Question: I have a excel macro that searches many values in a column and puts the data into another worksheet. However the data is scattered and need to arrange it.
Here is the macro im using
'''
Sub Search()
Dim i As Integer, n As Integer, SearchString As String, ws As Worksheet, ws2 As Worksheet
Dim iRet As Integer
Dim strPrompt As String
Dim strTitle As String
strPrompt = "Hit OK when you wish to proceed to the next search item."
strTitle = "Next Search"
Set ws = Sheets("FINAL")
Set ws2 = Sheets("AllData")
n = ws.Range("C2").End(xlDown).Row
For i = 2 To n
SearchString = ws.Cells(i, 3).Value
With Worksheets("Query").QueryTables.Add(Connection:= _
"URL;https://www.*****.com/catalog/***.hsm?ItemNumber=" & SearchString _
, Destination:=Worksheets("Query").Range("A1"))
.Name = SearchString
.FieldNames = True
.RowNumbers = False
.FillAdjacentFormulas = False
.PreserveFormatting = False
.RefreshOnFileOpen = False
.BackgroundQuery = True
.RefreshStyle = xlInsertDeleteCells
.SavePassword = True
.SaveData = True
.AdjustColumnWidth = True
.RefreshPeriod = 0
.WebSelectionType = xlSpecifiedTables
.WebTables = "1"
.WebFormatting = xlWebFormattingNone
.WebPreFormattedTextToColumns = True
.WebConsecutiveDelimitersAsOne = True
.WebSingleBlockTextImport = False
.WebDisableDateRecognition = False
.WebDisableRedirections = False
.Refresh BackgroundQuery:=False
End With
iRet = MsgBox(strPrompt, vbYesNo, strTitle)
If iRet = vbNo Then
End
Else
End If
Next i
End Sub
'''
Here is how the data is being set in my sheet

I would like to have anything that starts with the following put in columns
Crosses To:
Replaces:
Crossed From:
Also, I have my .Name set to my searchString and .FieldNames set to true but they are not showing up.
The end result i would like to have is this
'''
+---------------+--------------+--------------+--------------+
- SearchString - Sub - Sub - Sub -
+---------------+--------------+--------------+--------------+
- AR34567 - A-TY25993 - - -
- AR11160 - TS-1087 - AR11300 - D2-0099N -
+---------------+--------------+--------------+--------------+
'''
There would be more sub column's for AR11160, just put a few in the table above to give you the idea what i want.
I was able to start tweaking the data as I need it. However, I can only seem to get the number i need on the same row. On the image above you see that column K has many numbers under Crossed From:. So I need to bring all those numbers too.
Please help
'''
Sub Search2()
Dim i As Integer, n As Integer, SearchString As String
Dim shFinal As Worksheet, shQuery As Worksheet, shAllData As Worksheet
Dim iRet As Integer
Dim strPrompt As String
Dim strTitle As String
Dim m As Long, p As Long, q As Long, r As Long
Dim vSrc As Variant, vDest() As Variant
Dim r1 As Range
Dim Blank As String
strPrompt = "Hit OK when you wish to proceed to the next search item."
strTitle = "Next Search"
Set shFinal = Sheets("FINAL")
Set shQuery = Sheets("Query")
Set shAllData = Sheets("AllData")
n = shFinal.Range("C2").End(xlDown).Row
q = 1
For i = 2 To n
SearchString = shFinal.Cells(i, 3).Value
Set qt = shQuery.QueryTables.Add(Connection:= _
"URL;https://www.***.com/catalog/***.hsm?ItemNumber=" & SearchString _
, Destination:=Worksheets("Query").Range("A1"))
With qt
.Name = SearchString
.FieldNames = True
.RowNumbers = False
.FillAdjacentFormulas = False
.PreserveFormatting = False
.RefreshOnFileOpen = False
.BackgroundQuery = True
.RefreshStyle = xlInsertDeleteCells
.SavePassword = True
.SaveData = True
.AdjustColumnWidth = True
.RefreshPeriod = 0
.WebSelectionType = xlSpecifiedTables
.WebTables = "1"
.WebFormatting = xlWebFormattingNone
.WebPreFormattedTextToColumns = True
.WebConsecutiveDelimitersAsOne = True
.WebSingleBlockTextImport = False
.WebDisableDateRecognition = False
.WebDisableRedirections = False
.Refresh BackgroundQuery:=False
End With
shAllData.Cells(q, 1) = SearchString
p = 1
Do While p < 30
If shQuery.Cells(p, 4) Like "Replaces:*" Then shAllData.Cells(q, p) = shQuery.Cells(p, 5)
If shQuery.Cells(p, 4) Like "Crossed From:*" Then shAllData.Cells(q, p) = shQuery.Cells(p, 5)
If shQuery.Cells(p, 4) Like "Crosses To:*" Then shAllData.Cells(q, p) = shQuery.Cells(p, 5)
p = p + 1
Loop
iRet = MsgBox(strPrompt, vbYesNo, strTitle)
If iRet = vbNo Then
End
Else
shQuery.UsedRange.ClearContents
End If
q = q + 1
Next i
End Sub
'''
Another Update
I know have the data being placed like i want it. Just have one issue. When a value is searched and not found i get a error on this line [.Refresh BackgroundQuery:=False]
How can i tell this code if a result is not returned skip it?
'''
Sub Search2()
Dim i As Integer, n As Integer, SearchString As String
Dim shFinal As Worksheet, shQuery As Worksheet, shAllData As Worksheet
Dim iRet As Integer
Dim strPrompt As String
Dim strTitle As String
Dim m As Long, p As Long, q As Long, r As Long, s As Long
Dim range As range
Dim vSrc As Variant, vDest() As Variant
Dim r1 As range
strPrompt = "Hit OK when you wish to proceed to the next search item."
strTitle = "Next Search"
Set shFinal = Sheets("FINAL")
Set shQuery = Sheets("Query")
Set shAllData = Sheets("AllData")
n = shFinal.range("C2").End(xlDown).Row
q = 1
For i = 2 To n
SearchString = shFinal.Cells(i, 3).Value
Set qt = shQuery.QueryTables.Add(Connection:= _
"URL;https://www.***.com/catalog/***.hsm?ItemNumber=" & SearchString _
, Destination:=Worksheets("Query").range("A1"))
With qt
.Name = SearchString
.FieldNames = True
.RowNumbers = False
.FillAdjacentFormulas = False
.PreserveFormatting = False
.RefreshOnFileOpen = False
.BackgroundQuery = True
.RefreshStyle = xlOverwriteCells
.SavePassword = True
.SaveData = True
.AdjustColumnWidth = True
.RefreshPeriod = 0
.WebSelectionType = xlSpecifiedTables
.WebTables = "1"
.WebFormatting = xlWebFormattingNone
.WebPreFormattedTextToColumns = True
.WebConsecutiveDelimitersAsOne = True
.WebSingleBlockTextImport = False
.WebDisableDateRecognition = False
.WebDisableRedirections = False
.Refresh BackgroundQuery:=False
End With
shAllData.Cells(q, 1) = SearchString
p = 1
Do While p < 30
If shQuery.Cells(p, 4) Like "Replaces:*" Then shAllData.Cells(q, p) = shQuery.Cells(p, 5)
If shQuery.Cells(p, 4) Like "Crossed From:*" Then shAllData.Cells(q, p) = shQuery.Cells(p, 5)
If shQuery.Cells(p, 4) Like "Crosses To:*" Then shAllData.Cells(q, p) = shQuery.Cells(p, 5)
Set range = shQuery.range("E2:E25")
For Each cell In range
If IsEmpty(cell) Then
Exit For
Else
r = p + 1
shAllData.Cells(q, r) = shQuery.Cells(r, 5)
End If
Next
p = p + 1
Loop
iRet = MsgBox(strPrompt, vbYesNo, strTitle)
If iRet = vbNo Then
shQuery.UsedRange.ClearContents
End
Else
shQuery.UsedRange.ClearContents
End If
q = q + 1
Next i
End Sub
'''
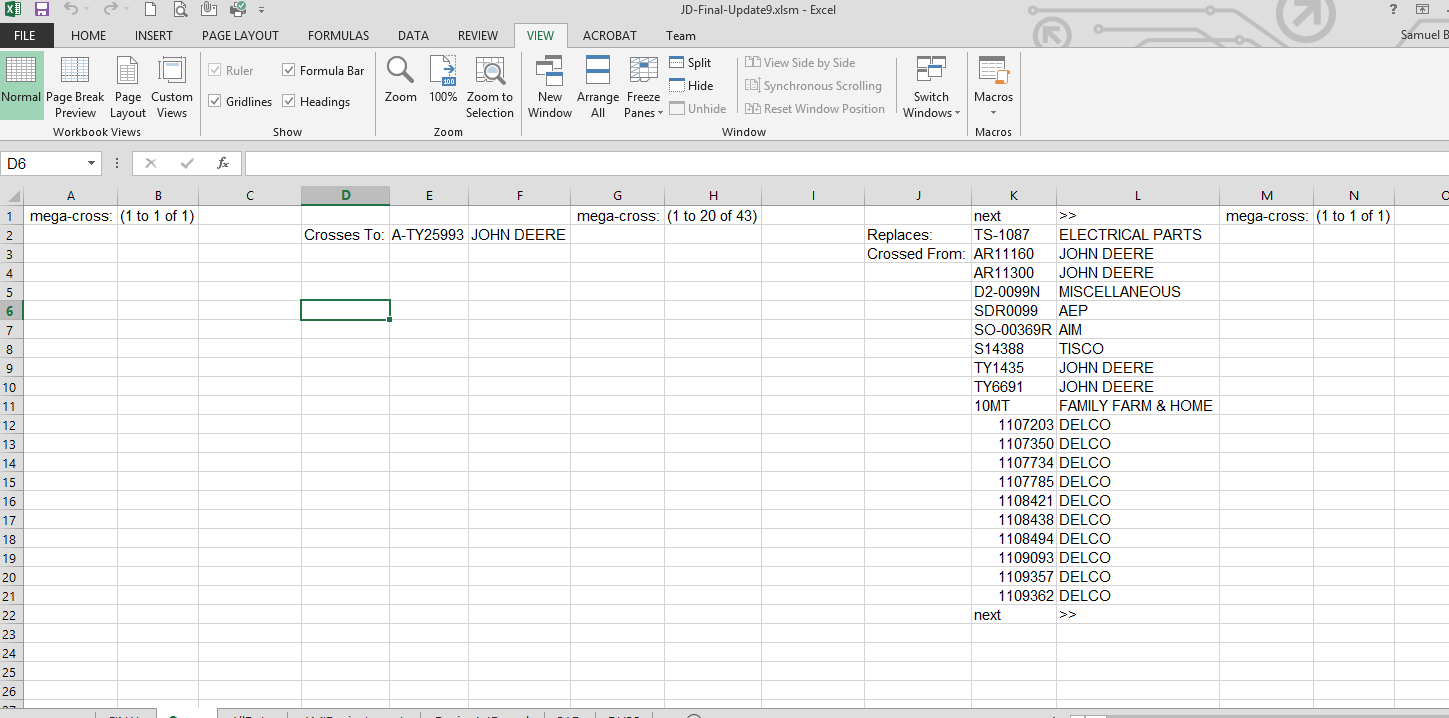
Answer: To answer your latest updated question
>
Below is your complete code with an error handler.
I added an 'On Error Resume Next' statement before the line '.Refresh BackgroundQuery'.
After that, it checks if an error has occurred:
If not it executes your code, like it does now.
If yes, then it skips your code, resets the error handler, and goes to the next .
'''
Sub Search2()
Dim i As Integer, n As Integer, SearchString As String
Dim shFinal As Worksheet, shQuery As Worksheet, shAllData As Worksheet
Dim iRet As Integer
Dim strPrompt As String
Dim strTitle As String
Dim m As Long, p As Long, q As Long, r As Long, s As Long
Dim range As range
Dim vSrc As Variant, vDest() As Variant
Dim r1 As range
strPrompt = "Hit OK when you wish to proceed to the next search item."
strTitle = "Next Search"
Set shFinal = Sheets("FINAL")
Set shQuery = Sheets("Query")
Set shAllData = Sheets("AllData")
n = shFinal.range("C2").End(xlDown).Row
q = 1
For i = 2 To n
SearchString = shFinal.Cells(i, 3).Value
Set qt = shQuery.QueryTables.Add(Connection:= _
"URL;https://www.***.com/catalog/***.hsm?ItemNumber=" & SearchString _
, Destination:=Worksheets("Query").range("A1"))
With qt
.Name = SearchString
.FieldNames = True
.RowNumbers = False
.FillAdjacentFormulas = False
.PreserveFormatting = False
.RefreshOnFileOpen = False
.BackgroundQuery = True
.RefreshStyle = xlOverwriteCells
.SavePassword = True
.SaveData = True
.AdjustColumnWidth = True
.RefreshPeriod = 0
.WebSelectionType = xlSpecifiedTables
.WebTables = "1"
.WebFormatting = xlWebFormattingNone
.WebPreFormattedTextToColumns = True
.WebConsecutiveDelimitersAsOne = True
.WebSingleBlockTextImport = False
.WebDisableDateRecognition = False
.WebDisableRedirections = False
On Error Resume Next '<-- Added line
.Refresh BackgroundQuery:=False
End With
If Err = 0 Then '<-- Added line
On Error Goto 0 '<-- Added line
shAllData.Cells(q, 1) = SearchString
p = 1
Do While p < 30
If shQuery.Cells(p, 4) Like "Replaces:*" Then shAllData.Cells(q, p) = shQuery.Cells(p, 5)
If shQuery.Cells(p, 4) Like "Crossed From:*" Then shAllData.Cells(q, p) = shQuery.Cells(p, 5)
If shQuery.Cells(p, 4) Like "Crosses To:*" Then shAllData.Cells(q, p) = shQuery.Cells(p, 5)
Set range = shQuery.range("E2:E25")
For Each cell In range
If IsEmpty(cell) Then
Exit For
Else
r = p + 1
shAllData.Cells(q, r) = shQuery.Cells(r, 5)
End If
Next
p = p + 1
Loop
iRet = MsgBox(strPrompt, vbYesNo, strTitle)
If iRet = vbNo Then
shQuery.UsedRange.ClearContents
End
Else
shQuery.UsedRange.ClearContents
End If
q = q + 1
End If '<-- Added line
Err = 0 '<-- Added line
Next i
End Sub
'''